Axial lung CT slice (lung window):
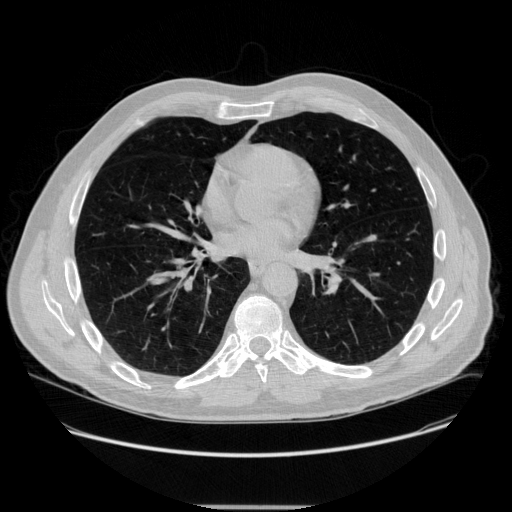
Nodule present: no